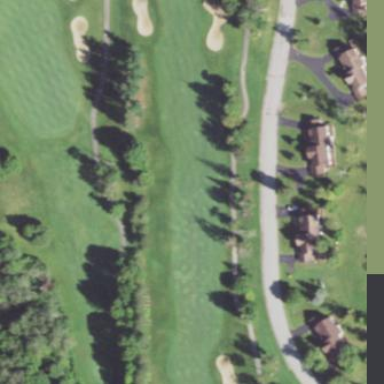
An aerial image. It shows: Grassy area designated as golf fairway.